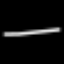
Label: line